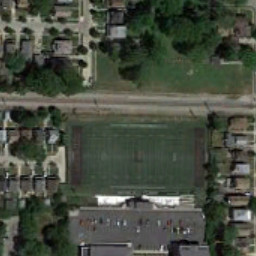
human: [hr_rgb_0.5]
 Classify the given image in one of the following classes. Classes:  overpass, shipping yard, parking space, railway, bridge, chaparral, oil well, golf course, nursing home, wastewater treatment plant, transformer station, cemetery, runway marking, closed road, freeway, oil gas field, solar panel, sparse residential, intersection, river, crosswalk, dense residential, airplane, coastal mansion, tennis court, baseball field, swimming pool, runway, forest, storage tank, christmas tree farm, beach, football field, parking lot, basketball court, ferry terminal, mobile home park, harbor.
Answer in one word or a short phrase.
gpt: football field